Question: I have a simple attribute route with three different path segments:
'''
[HttpGet]
[GET("v{version:int}/{category}/{service}")]
public async Task<HttpResponseMessage> RouteMessage(
string category, string service, int version = 1)
{
}
'''
While the routing works when developing locally, it fails (404) when I deploy it to an IIS server.
The URL that fails:
'''
http://example.com/v1/search/products?client=test
'''
I'm certain it's not an IIS issue because I can still access the service using non-attribute routing (note that even though 'v1' isn't an int, the parameter itself has a default value):
'''
http://example.com/api/route/?version=v1&category=search&service=products&client=test
'''
I've installed <URL> and, as expected, my route does match the attribute route even though it should.
The app-relative path is listed as '~/v1/search/products', which should match the url format 'v{version}/{category}/{service}' ("version" is also correctly listed with an int route constraint).
<URL> with the full debug info in case it helps.

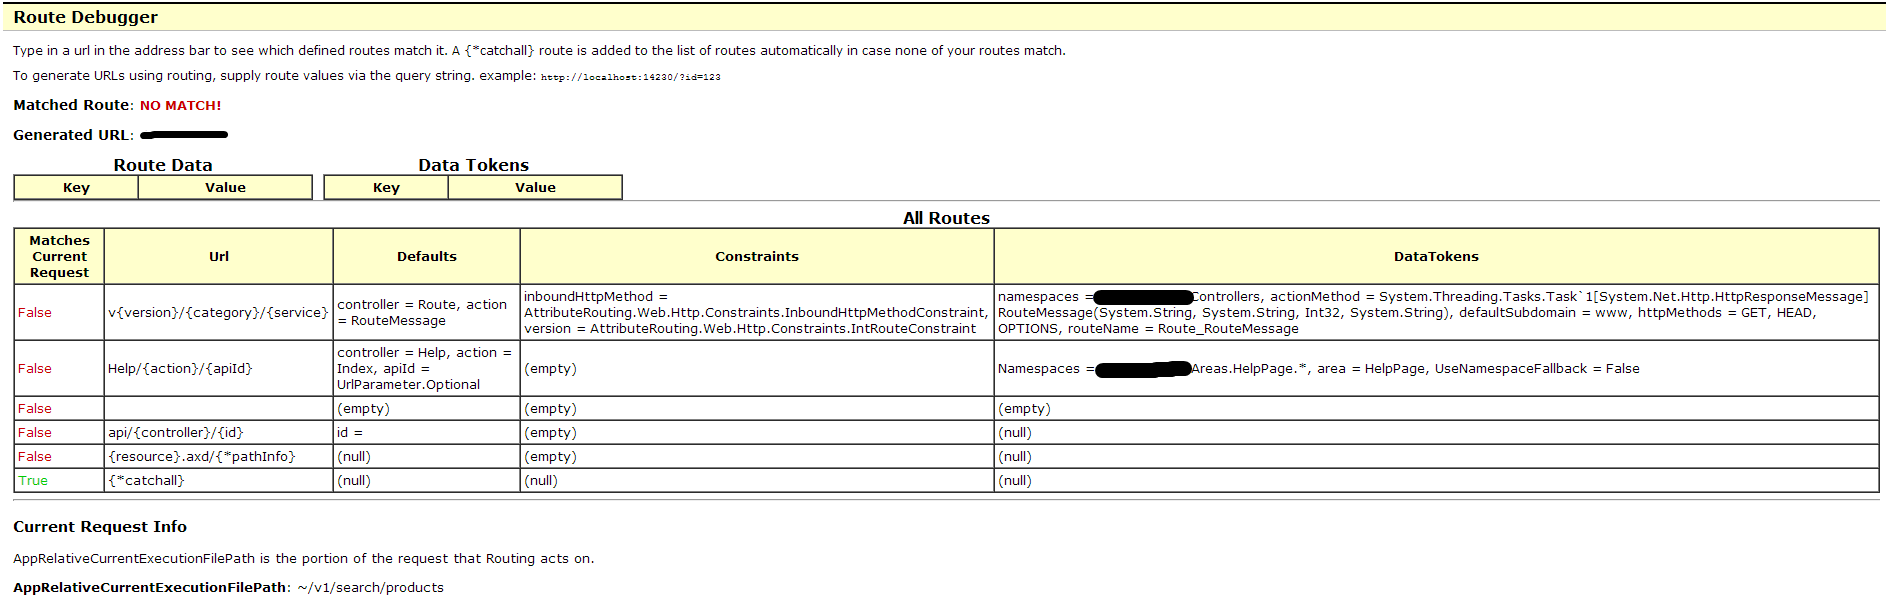
Answer: Thanks to @Kiran Challa I realized that, although similar, the built-in <URL> is not the same as 'AttributeRouting.WebApi'. I switched to the built-in routing and it all works fine now.